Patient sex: M
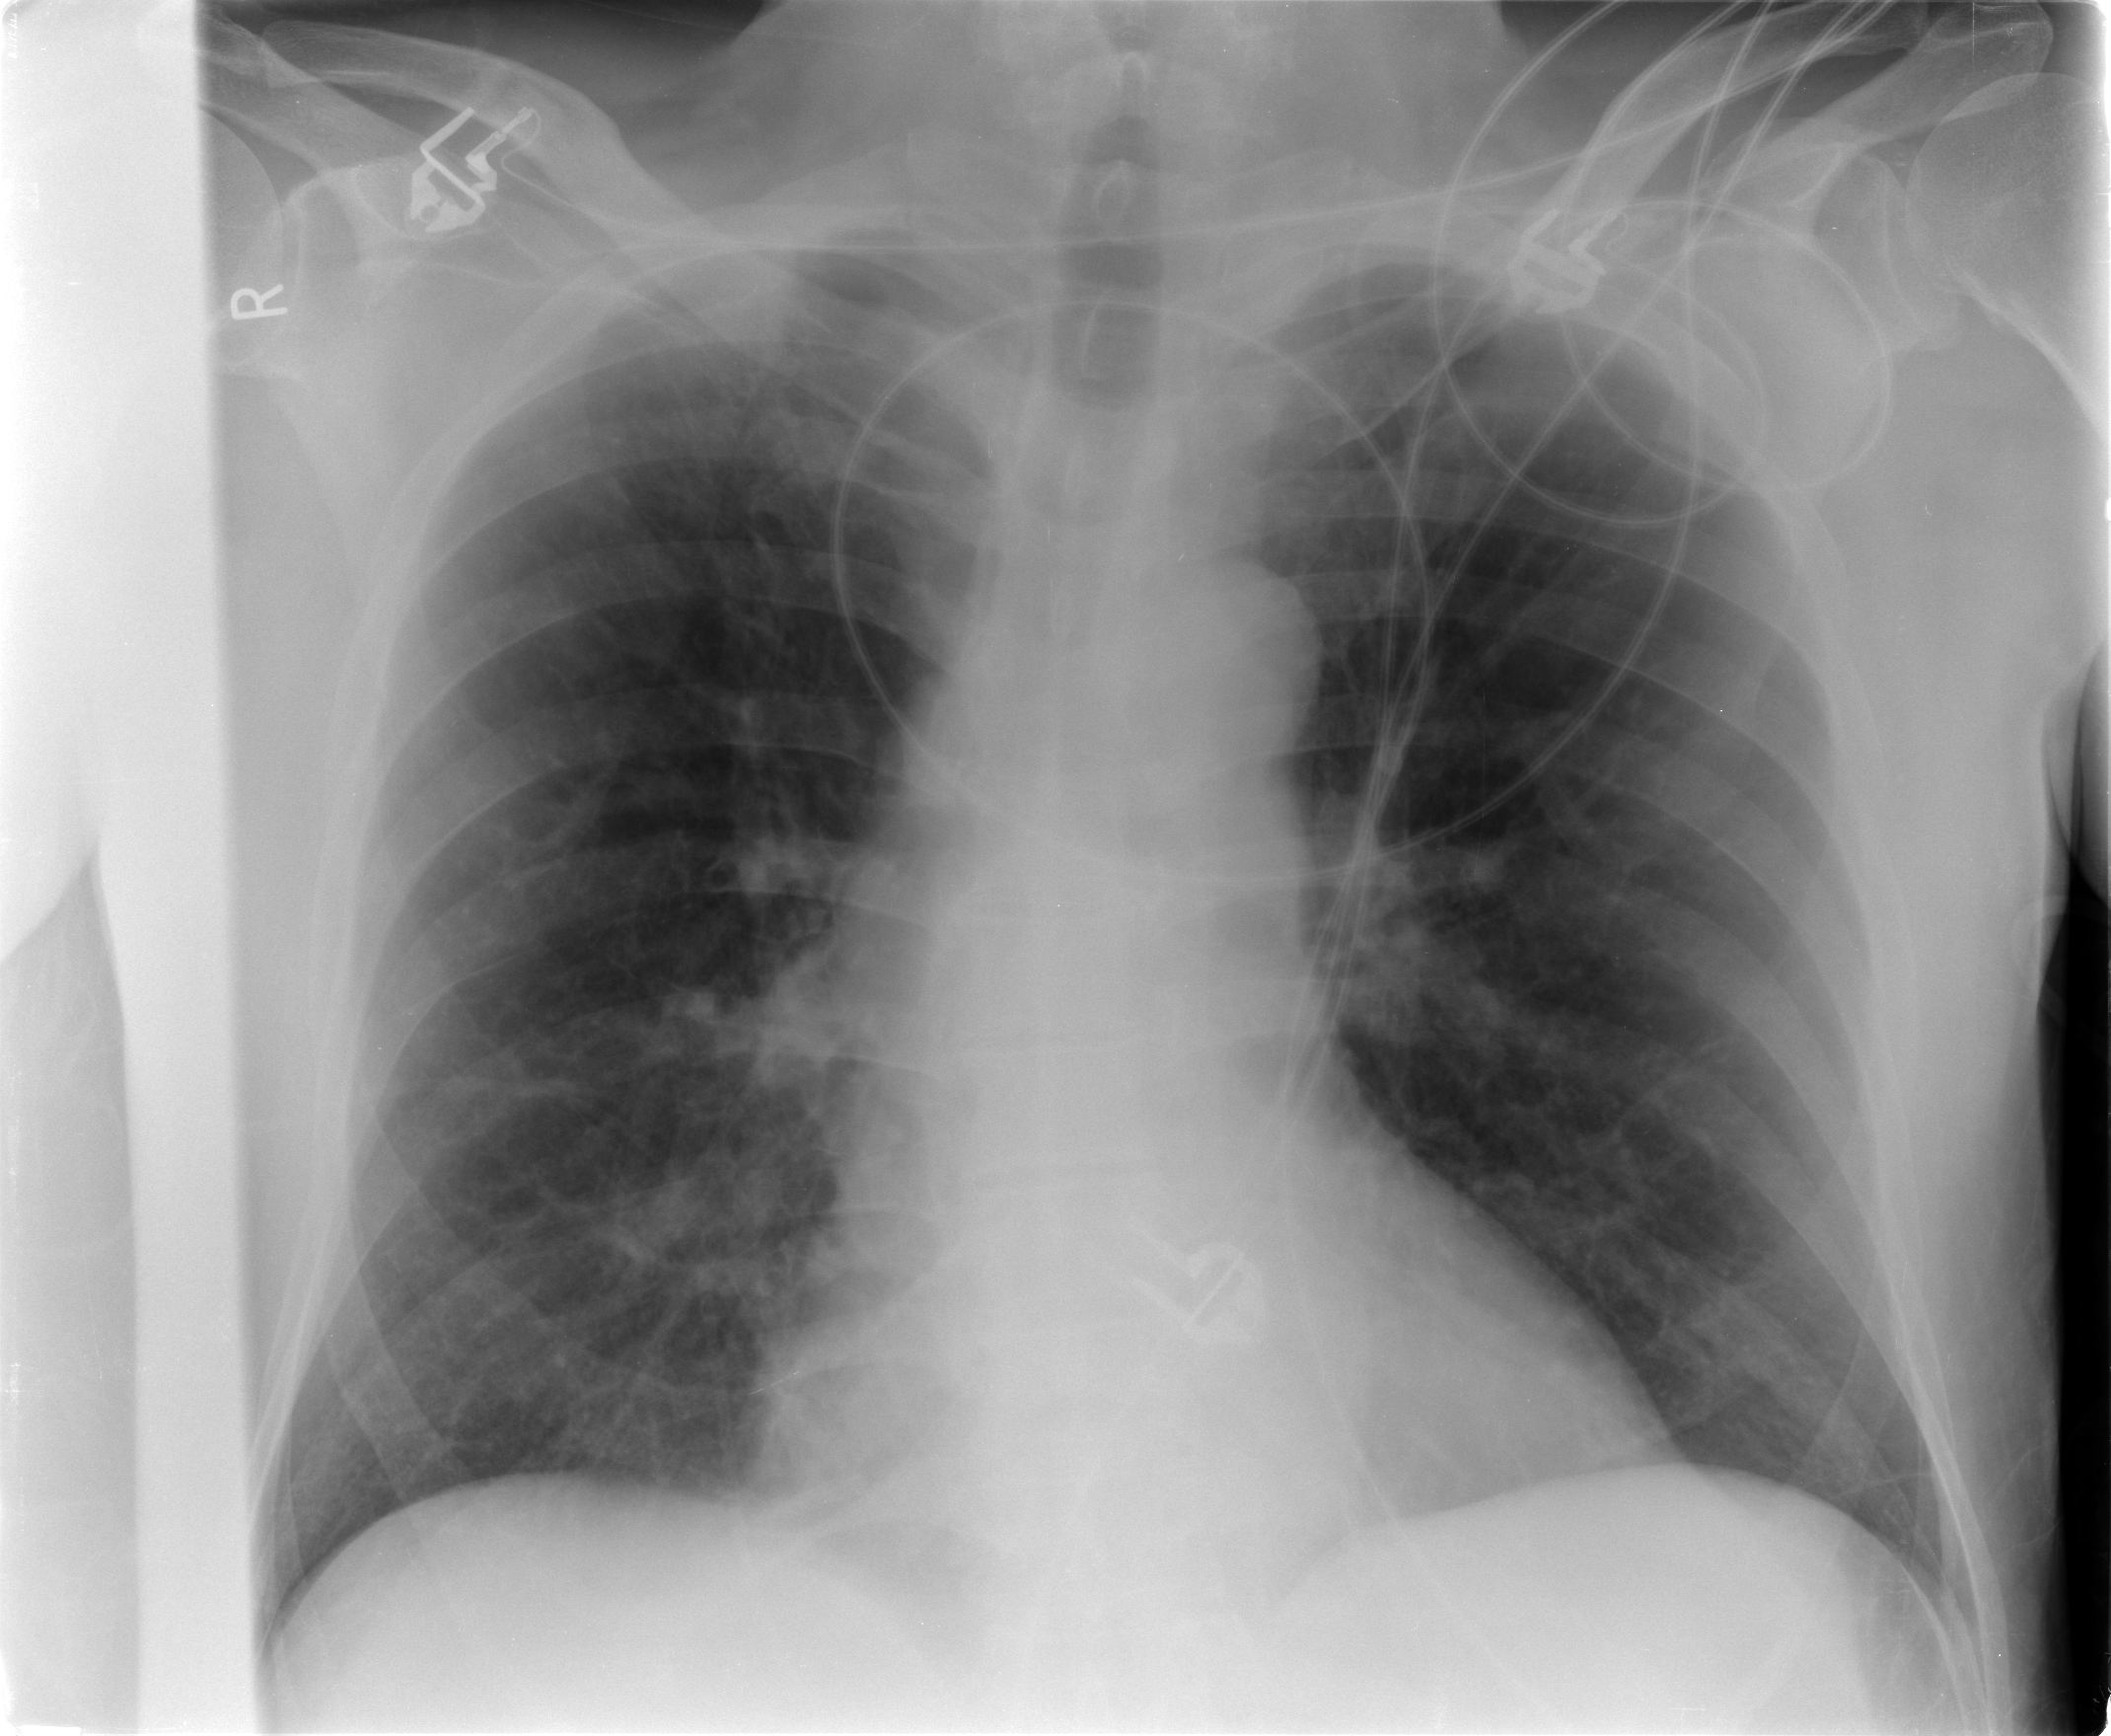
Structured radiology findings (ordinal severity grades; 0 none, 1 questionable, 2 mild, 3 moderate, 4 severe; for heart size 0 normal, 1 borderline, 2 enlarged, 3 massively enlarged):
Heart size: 0
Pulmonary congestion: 1
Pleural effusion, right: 0
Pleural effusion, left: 0
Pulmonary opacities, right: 0
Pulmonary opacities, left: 0
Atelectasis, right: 0
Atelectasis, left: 0